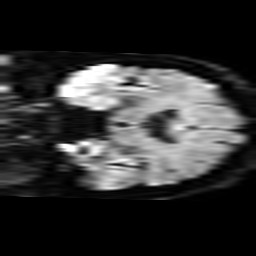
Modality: TRACE
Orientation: coronal
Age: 66
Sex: male
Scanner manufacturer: philips
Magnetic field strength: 3 T
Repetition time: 3.454 s
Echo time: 0.076 s